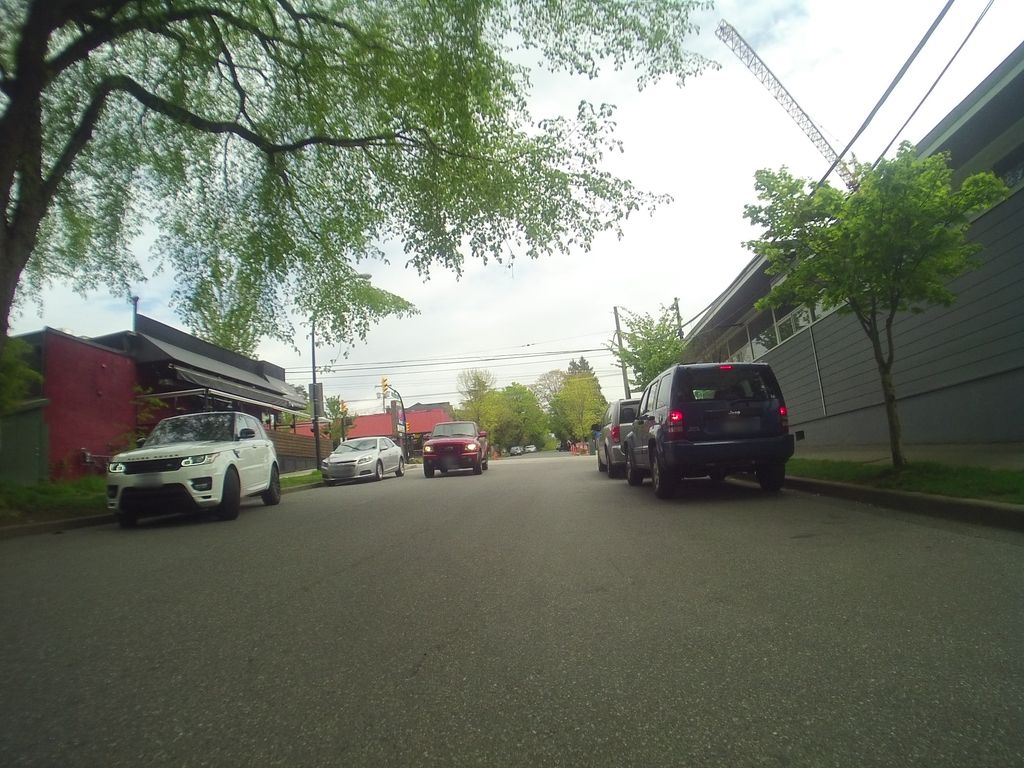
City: vancouver